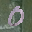
Label: 0